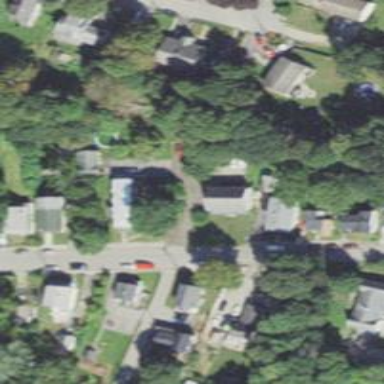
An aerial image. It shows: Residential driveway designated as service road.